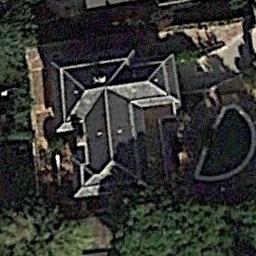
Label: church